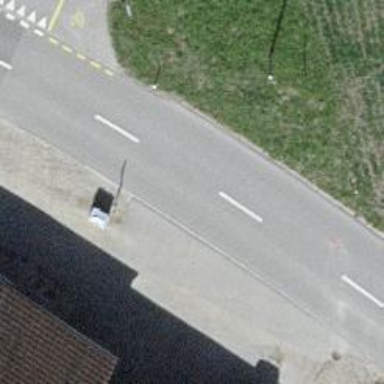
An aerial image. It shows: Public transport stop position.